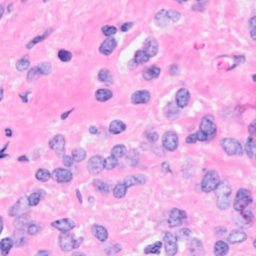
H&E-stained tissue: Breast